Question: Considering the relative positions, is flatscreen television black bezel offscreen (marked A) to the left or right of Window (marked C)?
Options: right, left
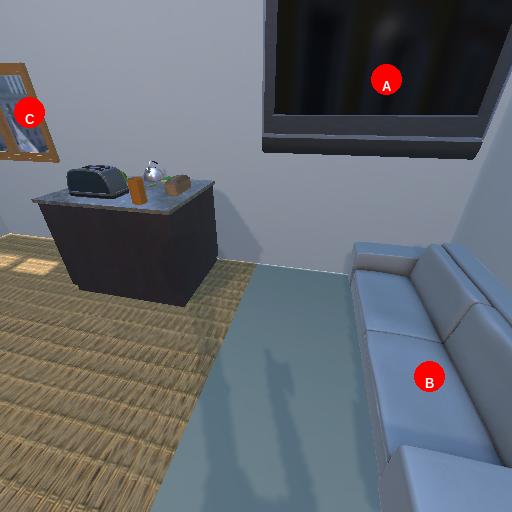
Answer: right